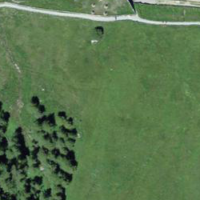
EUNIS habitat code: 26
Species observed at this site:
Arnica montana
Bistorta officinalis